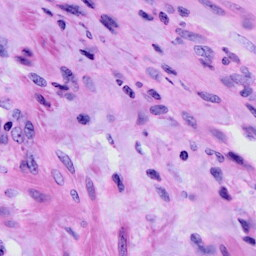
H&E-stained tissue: Cervix